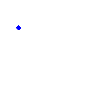
Particle: proton